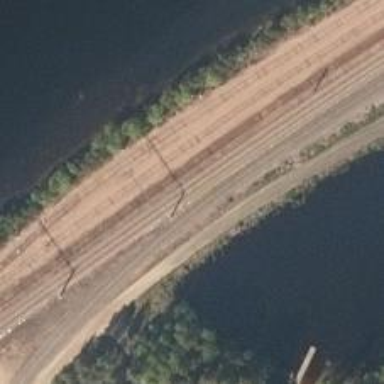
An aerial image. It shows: Railway with continuous electrified contact lines.